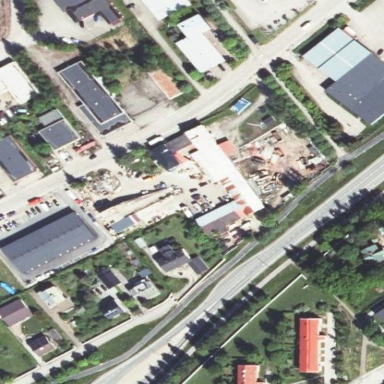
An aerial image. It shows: Retail building.